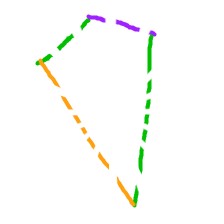
Shape: kite